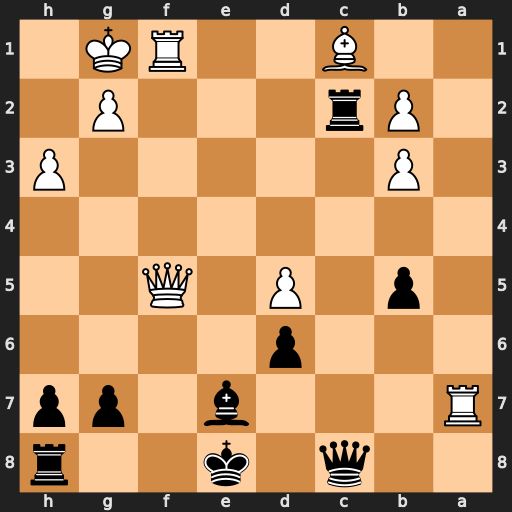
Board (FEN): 2q1k2r/R3b1pp/3p4/1p1P1Q2/8/1P5P/1Pr3P1/2B2RK1
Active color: b
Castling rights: k
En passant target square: -
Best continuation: Qxf5 Rxf5 Rxc1+